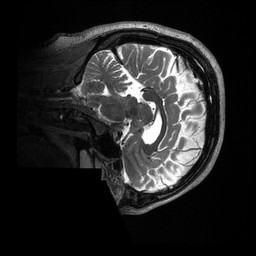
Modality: T2w
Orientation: sagittal
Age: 45
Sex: male